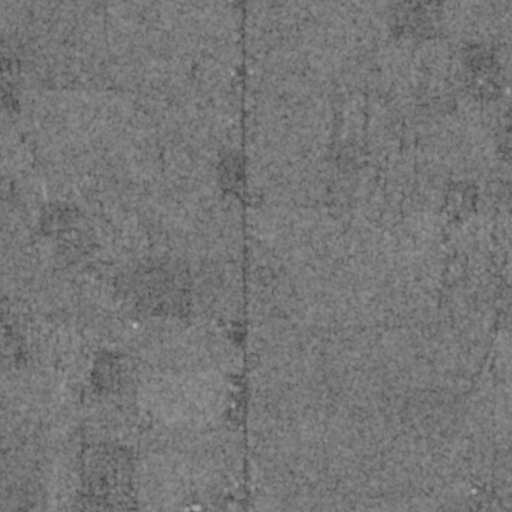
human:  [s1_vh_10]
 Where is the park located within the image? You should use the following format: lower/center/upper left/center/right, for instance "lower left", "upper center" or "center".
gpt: The park is located in the upper center of the image.
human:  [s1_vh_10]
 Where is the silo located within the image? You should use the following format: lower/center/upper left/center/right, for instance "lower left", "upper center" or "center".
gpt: The silo is located in the center of the image.
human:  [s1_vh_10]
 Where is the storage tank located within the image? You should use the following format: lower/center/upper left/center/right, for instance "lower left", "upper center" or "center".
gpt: The storage tank is located in the upper center of the image.
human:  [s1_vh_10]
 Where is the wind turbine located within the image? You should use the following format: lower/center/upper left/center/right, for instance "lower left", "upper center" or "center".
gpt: The wind turbine is located in the upper center of the image.
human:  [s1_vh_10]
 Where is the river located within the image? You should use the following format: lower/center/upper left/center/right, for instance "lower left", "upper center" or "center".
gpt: The river is located in the lower right of the image.
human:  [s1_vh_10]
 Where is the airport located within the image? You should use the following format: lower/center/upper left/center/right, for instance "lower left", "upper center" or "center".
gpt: There is no airport in the image.

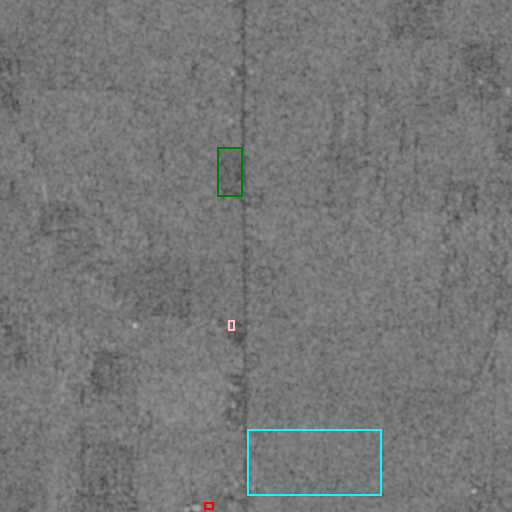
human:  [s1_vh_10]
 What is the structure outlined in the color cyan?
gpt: The structure outlined in cyan is a crop field.
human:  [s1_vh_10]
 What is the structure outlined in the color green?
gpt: The structure outlined in green is a park.
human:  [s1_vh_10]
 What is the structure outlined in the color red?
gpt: The structure outlined in red is a parking lot.
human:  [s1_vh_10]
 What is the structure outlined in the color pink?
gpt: The structure outlined in pink is a building.
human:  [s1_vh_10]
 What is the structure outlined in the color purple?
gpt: There is no purple outline.